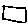
Label: square